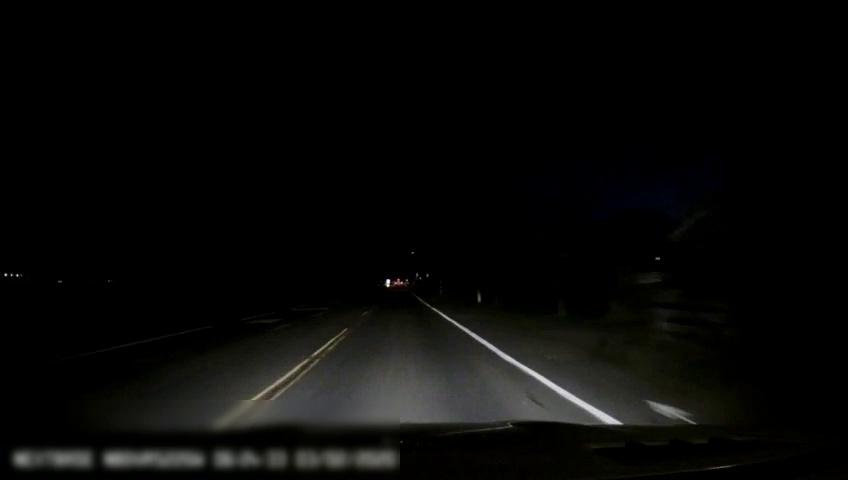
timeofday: Night
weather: Other
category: Drivable Space
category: Lanes | Alternate Lane
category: Lanes | Current Lane
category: Lanes | Current Lane
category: Lanes | Alternate Lane
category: Lanes | Alternate Lane